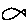
Label: fish